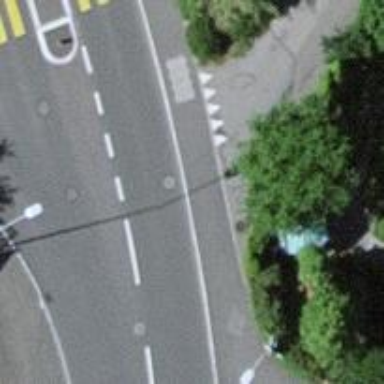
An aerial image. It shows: Unmarked crossing on the road.